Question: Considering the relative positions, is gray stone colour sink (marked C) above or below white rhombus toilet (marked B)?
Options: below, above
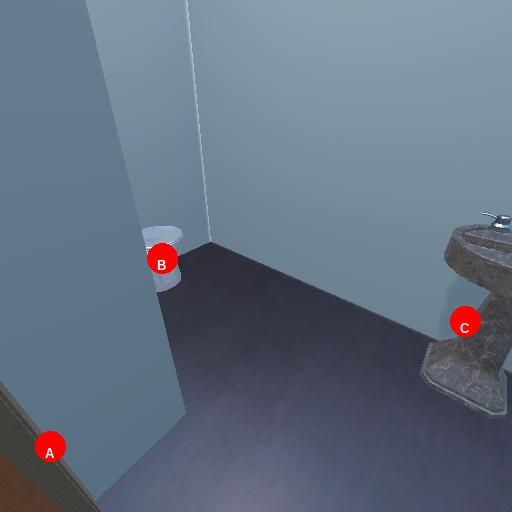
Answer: below